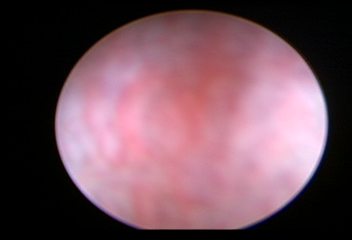
Modality: WLC
Class: Normal mucosa
Bladder cancer association: No